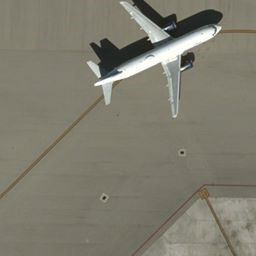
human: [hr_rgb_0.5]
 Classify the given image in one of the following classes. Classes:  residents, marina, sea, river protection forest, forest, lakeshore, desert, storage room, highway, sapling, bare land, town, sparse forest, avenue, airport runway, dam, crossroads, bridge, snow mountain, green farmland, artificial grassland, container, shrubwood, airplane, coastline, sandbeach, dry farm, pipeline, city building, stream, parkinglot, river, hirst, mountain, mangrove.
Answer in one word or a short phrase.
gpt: airplane